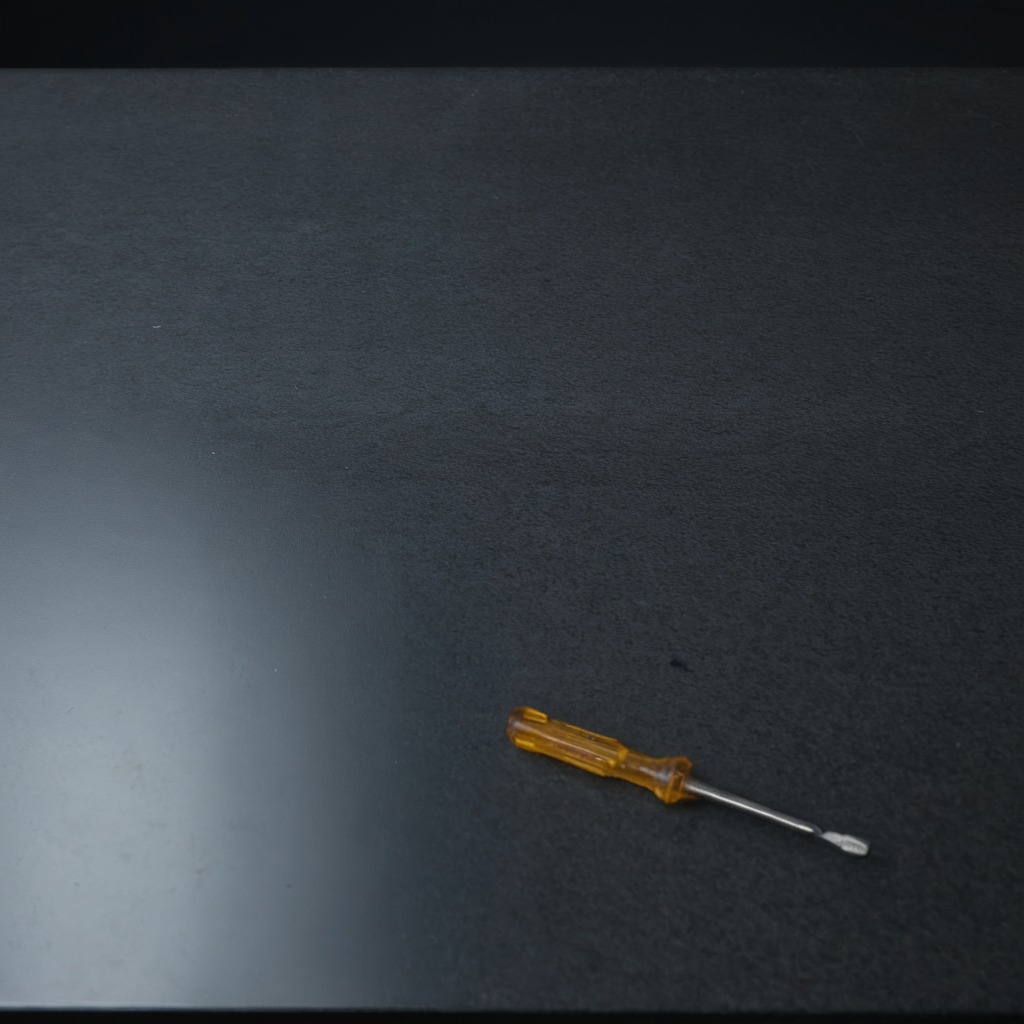
A screwdriver is lying on the clean granite table inside a workshop at night.